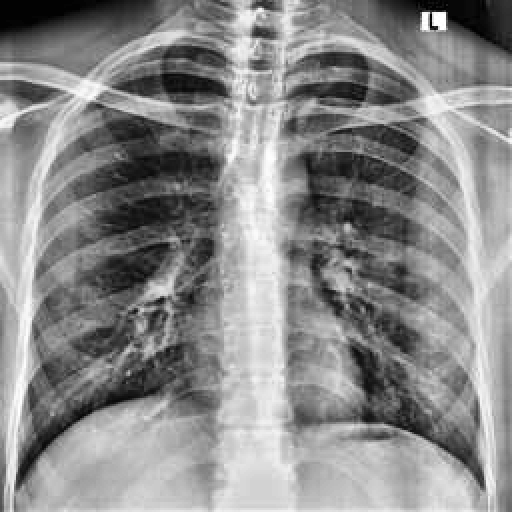
Finding: NORMAL